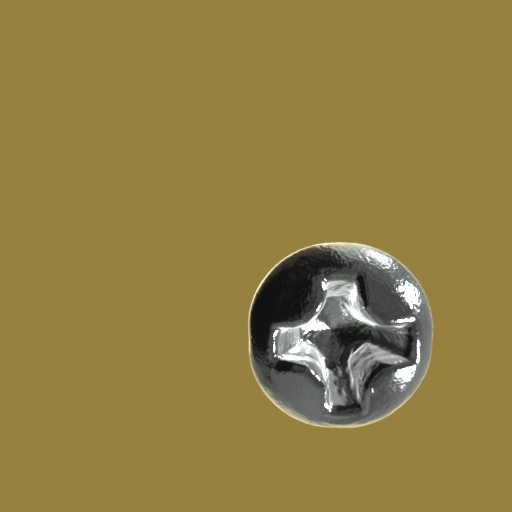
Label: screw